Question: I'm trying to debug a faulty Ajax call from a PHP web app. To do that I'm using Firebug to track every time the script is called.
In the console I see the GET calls to the script, but to accumulate this many can take some minutes and is not practical to time it by hand.

My question is :
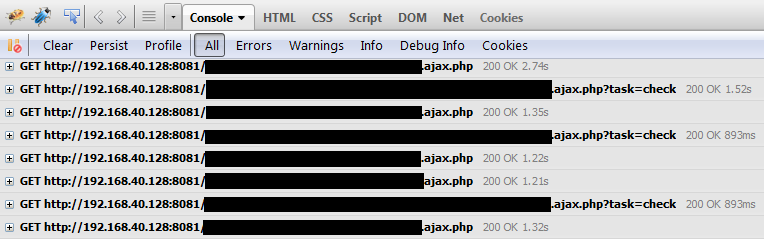
Answer: You may want to use <URL>.